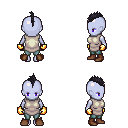
a pixel art fantasy rpg character, female body template, dark elf, purple skin, white tunic, teal pants, raven mohawk hairstyle, gold gloves, brown shoes, four views (front, back, left, right), 2x2 character sprite sheet, small pixel art, hard edges, no anti-aliasing